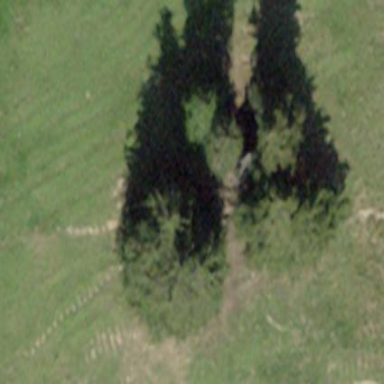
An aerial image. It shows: Forest area.